Field crop: maize
Growth stage: 2
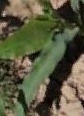
Species: maize